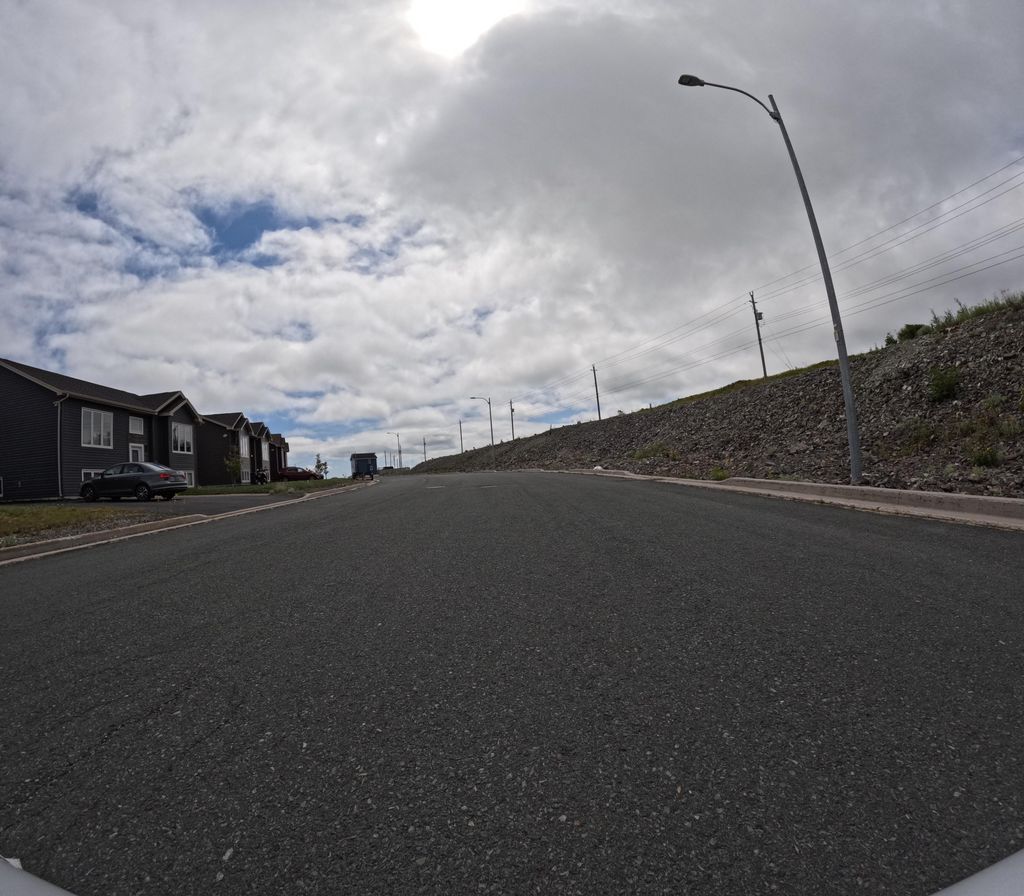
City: st_johns